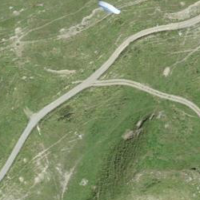
EUNIS habitat code: 26
Species observed at this site:
Pimpinella major
Clinopodium vulgare
Euphorbia cyparissias
Orobanche rapum-genistae